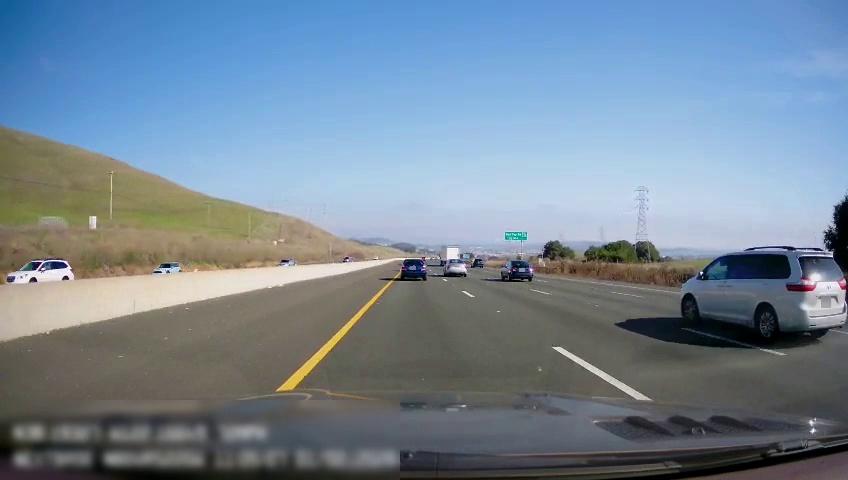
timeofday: Day
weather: Sunny
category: Drivable Space
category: Vehicles | Other LV
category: Vehicles | Car
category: Vehicles | Car
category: Vehicles | SUV
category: Vehicles | SUV
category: Vehicles | Car
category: Vehicles | SUV
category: Vehicles | Car
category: Lanes | Current Lane
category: Lanes | Current Lane
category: Lanes | Alternate Lane
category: Lanes | Alternate Lane
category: Lanes | Alternate Lane
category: Traffic | Signs